Field crop: tomato
Growth stage: 1
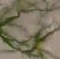
Species: cyperus